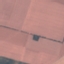
Label: AnnualCrop